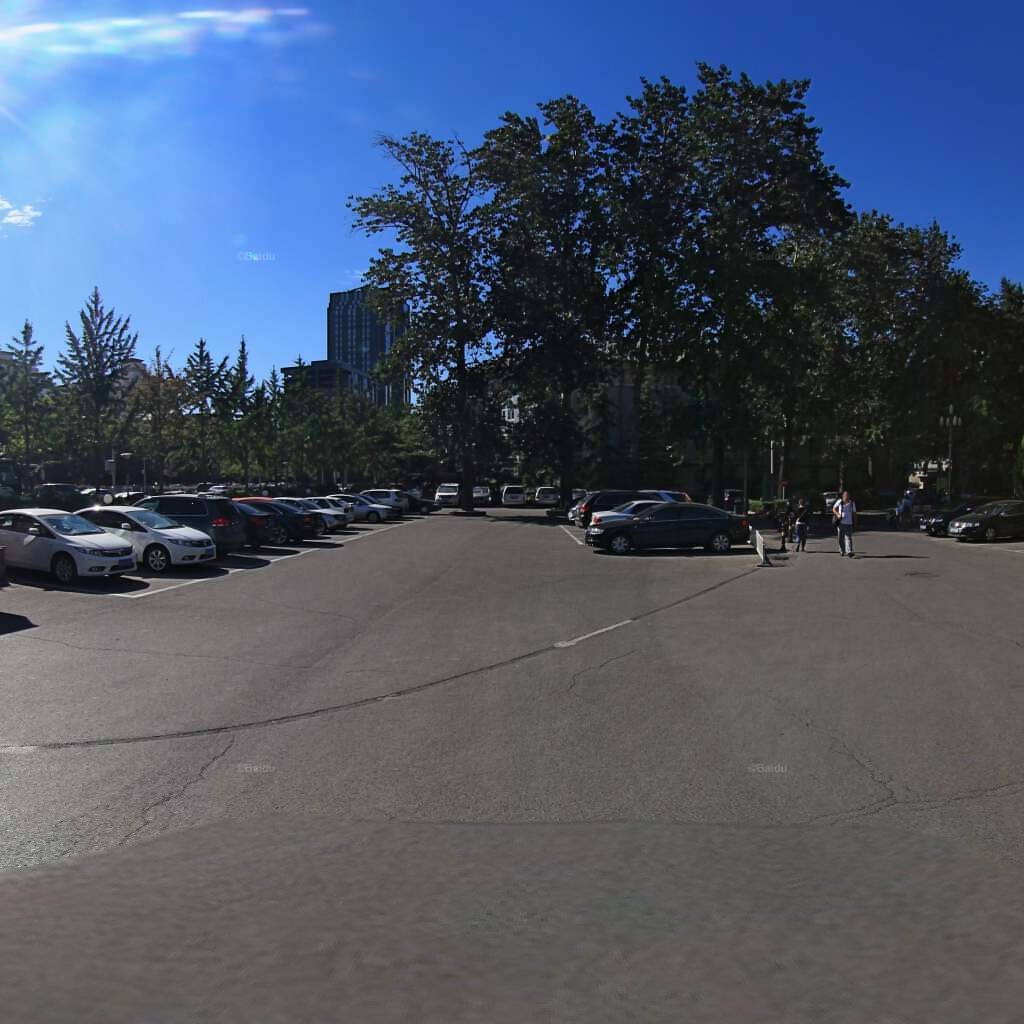
Region: Haidian
Road damage annotations: longitudinal crack, longitudinal crack, longitudinal crack, transverse crack, transverse crack, transverse crack, longitudinal crack, manhole cover